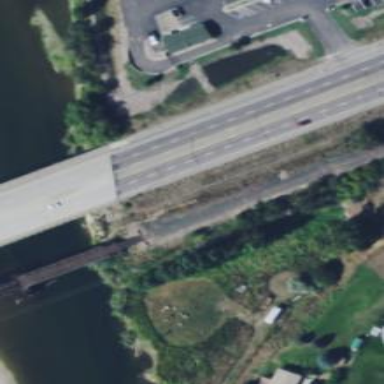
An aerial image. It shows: Bridge for cycleway.